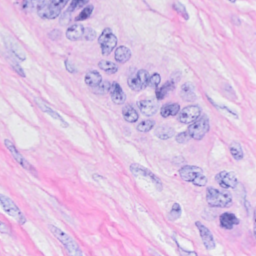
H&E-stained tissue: Breast